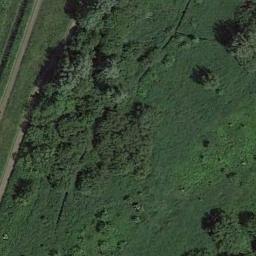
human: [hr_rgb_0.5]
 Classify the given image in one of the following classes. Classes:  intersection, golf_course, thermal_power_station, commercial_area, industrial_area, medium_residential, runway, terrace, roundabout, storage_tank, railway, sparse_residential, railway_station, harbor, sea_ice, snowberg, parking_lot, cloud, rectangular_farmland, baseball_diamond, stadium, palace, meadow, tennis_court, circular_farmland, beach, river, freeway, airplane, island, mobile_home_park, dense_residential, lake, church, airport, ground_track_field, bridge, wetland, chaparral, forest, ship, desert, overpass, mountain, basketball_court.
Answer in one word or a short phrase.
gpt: meadow